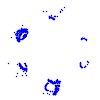
Particle: pion